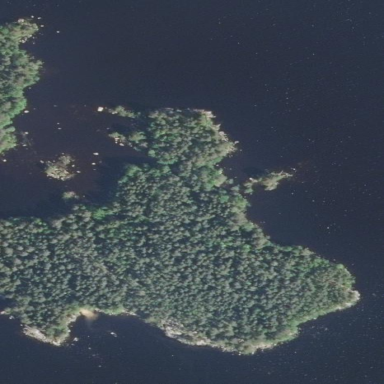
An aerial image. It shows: Islet covered with woodland.